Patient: sex M, age 46
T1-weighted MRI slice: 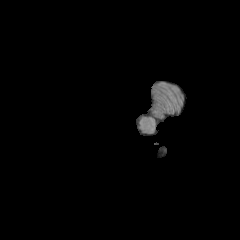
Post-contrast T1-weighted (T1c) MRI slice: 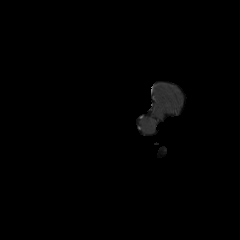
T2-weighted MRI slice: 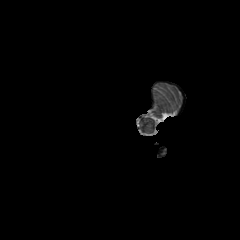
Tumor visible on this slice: no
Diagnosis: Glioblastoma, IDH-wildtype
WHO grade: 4